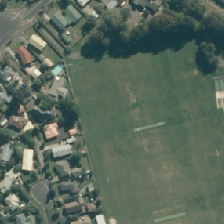
Land cover: urban_parkland